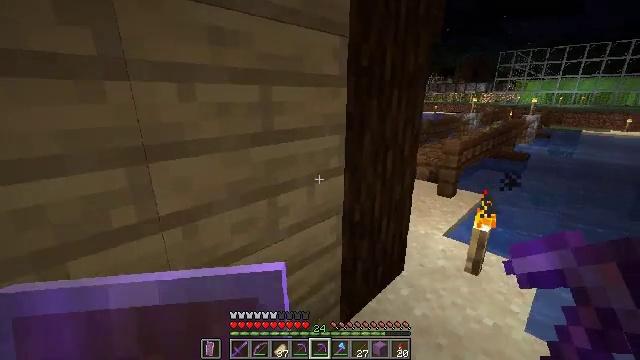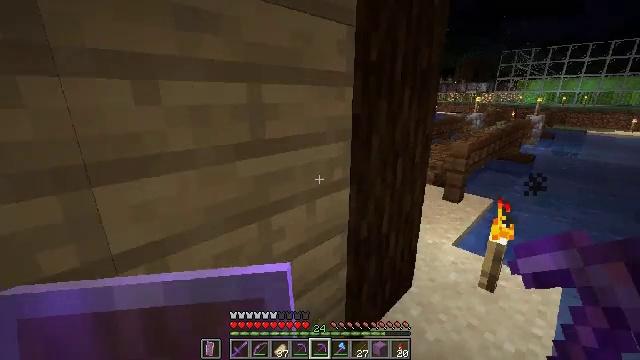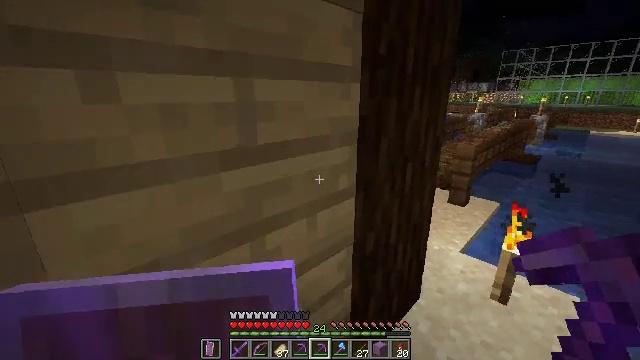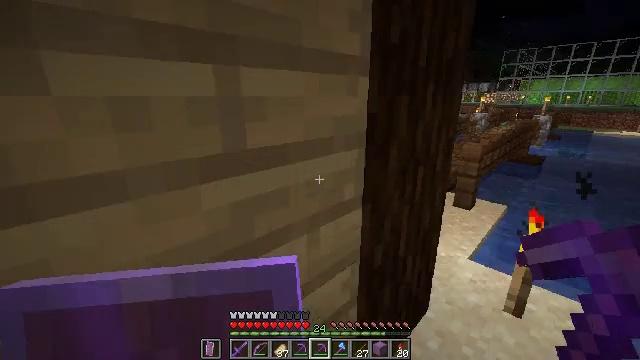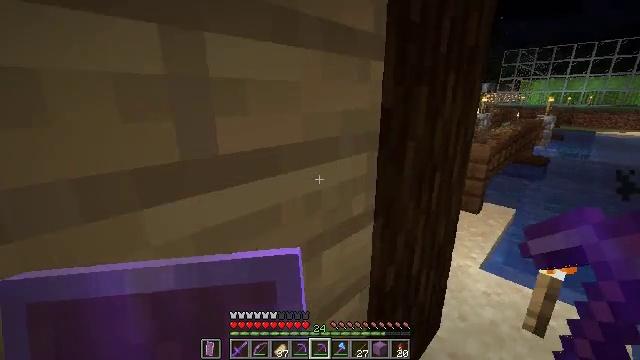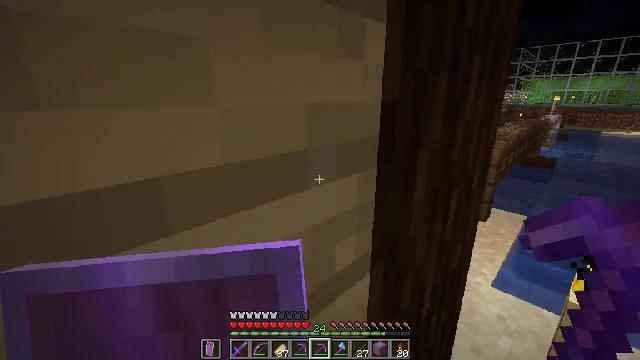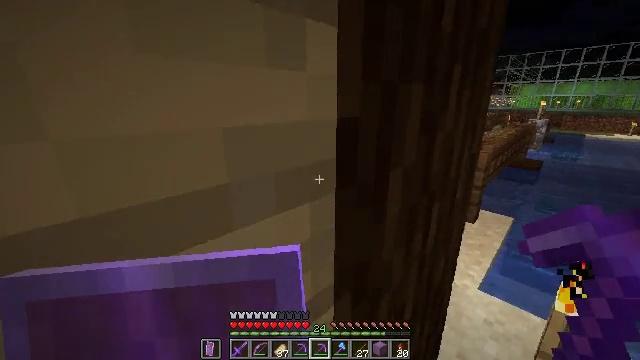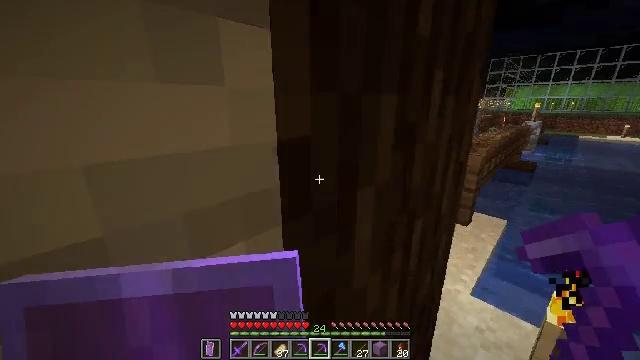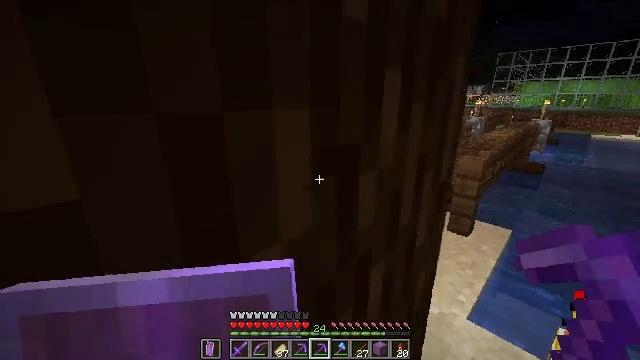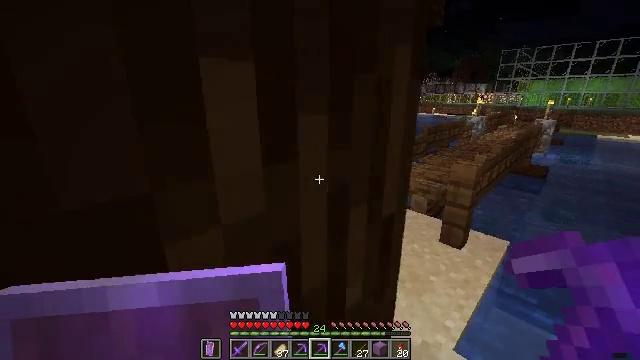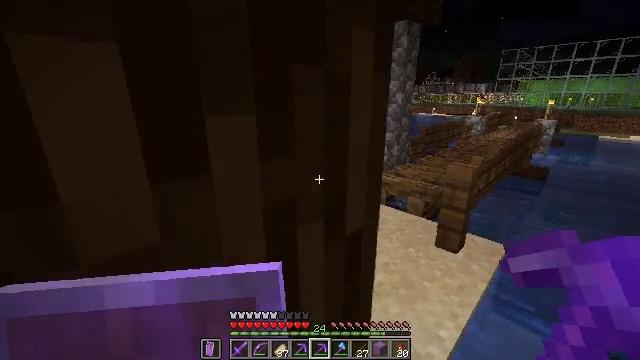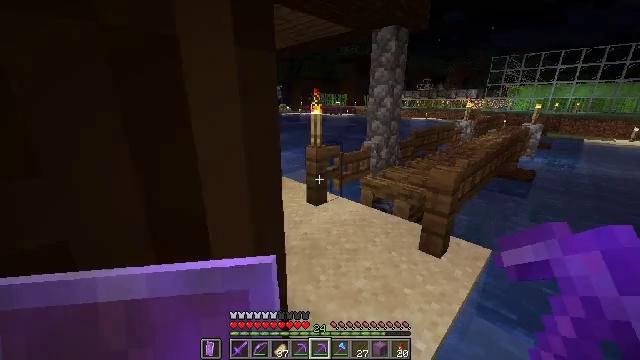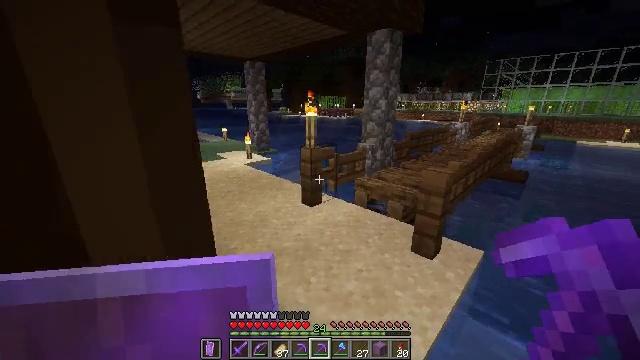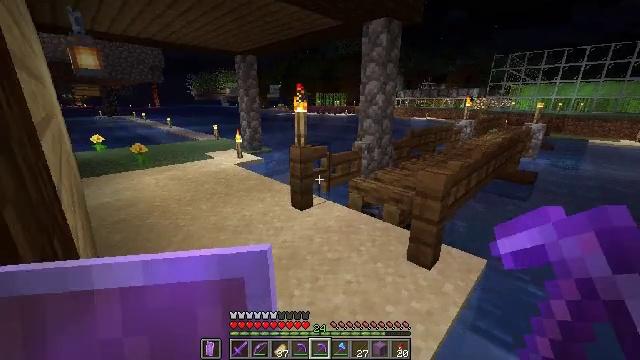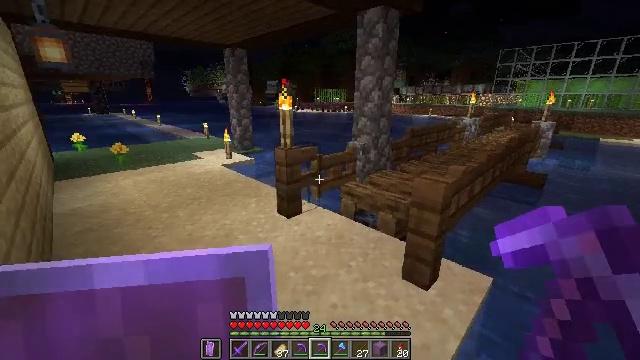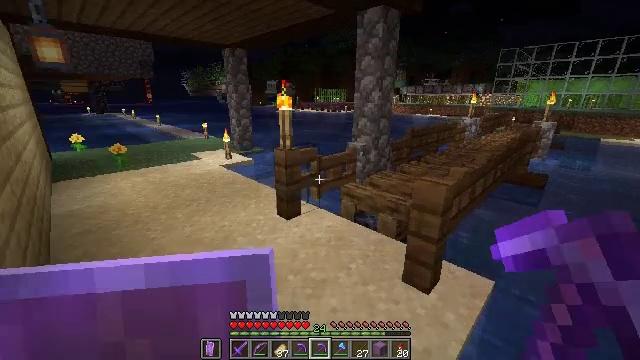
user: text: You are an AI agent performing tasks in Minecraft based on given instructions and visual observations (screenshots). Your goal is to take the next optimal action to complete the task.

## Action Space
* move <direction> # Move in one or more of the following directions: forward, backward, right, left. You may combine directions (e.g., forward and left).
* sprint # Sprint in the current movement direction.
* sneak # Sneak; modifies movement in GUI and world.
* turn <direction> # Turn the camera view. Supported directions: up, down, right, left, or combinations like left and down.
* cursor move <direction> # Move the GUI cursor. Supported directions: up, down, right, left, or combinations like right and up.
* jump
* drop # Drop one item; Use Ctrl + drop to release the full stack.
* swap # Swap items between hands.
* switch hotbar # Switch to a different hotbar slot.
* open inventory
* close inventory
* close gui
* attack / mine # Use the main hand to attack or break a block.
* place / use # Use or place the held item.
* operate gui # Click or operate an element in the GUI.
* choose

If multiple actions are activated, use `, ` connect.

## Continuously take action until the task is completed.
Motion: motion action
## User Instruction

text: Craft magenta dye.
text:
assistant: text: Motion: move forward
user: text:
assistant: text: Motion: move forward
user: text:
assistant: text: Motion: move forward
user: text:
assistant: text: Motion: move forward
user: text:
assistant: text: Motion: move forward, sprint
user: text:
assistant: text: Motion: move forward, sprint
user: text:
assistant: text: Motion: move forward and move right, sprint
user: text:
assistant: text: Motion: move forward and move right, sprint
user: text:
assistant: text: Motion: move forward and move right, sprint
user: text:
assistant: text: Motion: move forward and move right, sprint
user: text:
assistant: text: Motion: move forward and move right, sprint
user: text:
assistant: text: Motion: move forward, sprint
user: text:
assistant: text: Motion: move forward, sprint
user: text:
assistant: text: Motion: move forward, sprint
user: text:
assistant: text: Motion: move forward, sprint
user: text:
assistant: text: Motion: move forward, sprint
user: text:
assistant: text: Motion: move forward, sprint
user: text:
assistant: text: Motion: move forward, sprint
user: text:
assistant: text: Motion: move forward, sprint
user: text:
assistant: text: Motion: move forward, sprint
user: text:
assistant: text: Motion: move forward, sprint, turn right and up
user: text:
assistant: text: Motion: move forward, sprint, turn right and up
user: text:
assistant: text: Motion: move forward, sprint, turn right and up
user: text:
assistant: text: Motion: move forward, sprint, turn right and up
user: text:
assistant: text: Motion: move forward, sprint, turn right
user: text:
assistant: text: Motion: move forward, sprint, turn right
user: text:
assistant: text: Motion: move forward, sprint, jump
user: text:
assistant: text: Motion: move forward, sprint, jump
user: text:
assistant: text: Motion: move forward, sprint, jump
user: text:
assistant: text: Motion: move forward, sprint, jump